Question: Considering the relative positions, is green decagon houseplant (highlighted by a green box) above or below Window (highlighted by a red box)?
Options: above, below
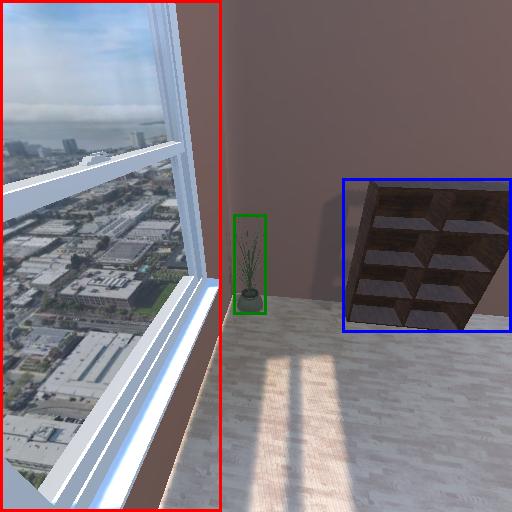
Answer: above